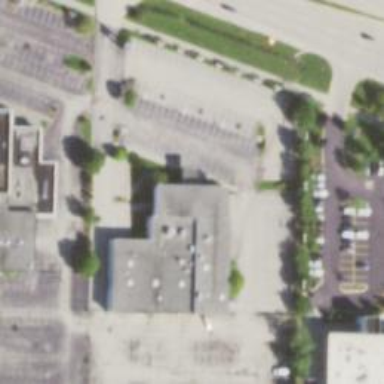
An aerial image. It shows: Building housing car shop.